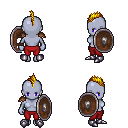
a pixel art fantasy rpg character, female body template, dark elf, purple skin, leather shoulder armor, red pants, blonde mohawk hairstyle, bracelets, metal boots, shield, four views (front, back, left, right), 2x2 character sprite sheet, small pixel art, hard edges, no anti-aliasing